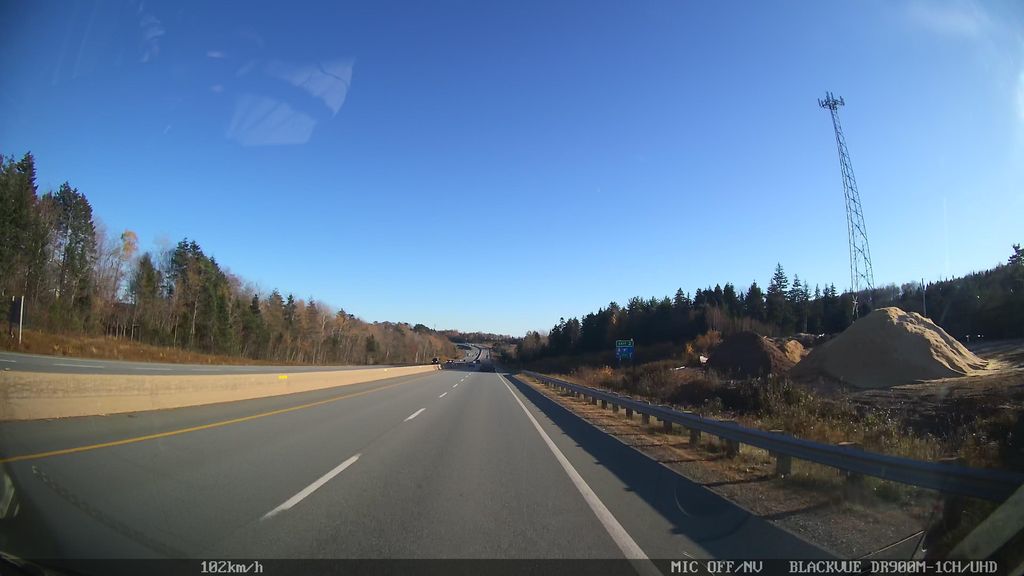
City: halifax